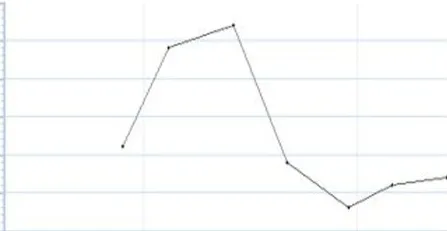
Cardiac troponin T (cTnT.
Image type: pathology (immunostaining)